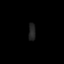
Tissue: lung
Cell type: T cells
Senescence score: 0.1605
Nuclear area (px): 122
Mean DAPI intensity: 34.311